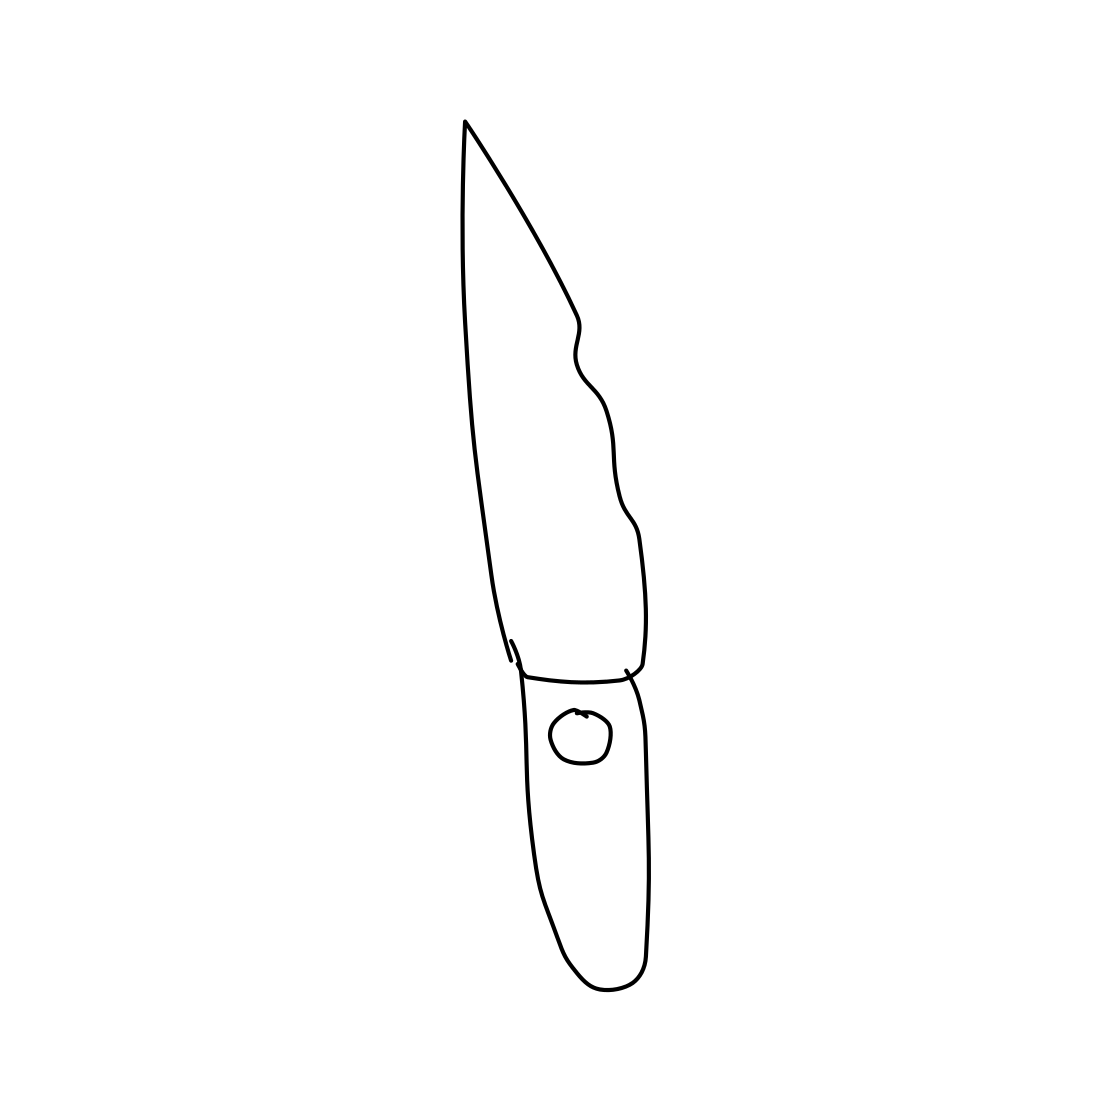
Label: knife